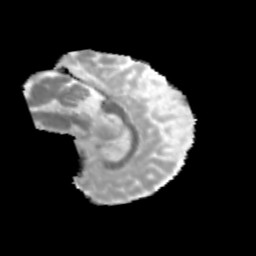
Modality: MD
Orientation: sagittal
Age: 11
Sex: male
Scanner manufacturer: siemens
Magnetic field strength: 3 T
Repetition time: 3.8 s
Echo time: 0.07 s